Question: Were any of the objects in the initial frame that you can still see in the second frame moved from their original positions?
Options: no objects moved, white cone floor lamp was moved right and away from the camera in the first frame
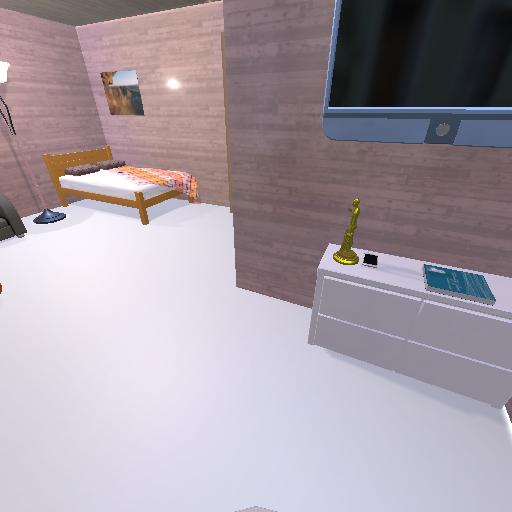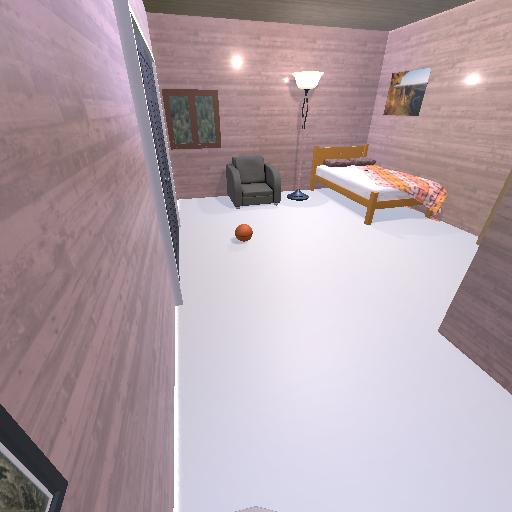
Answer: no objects moved